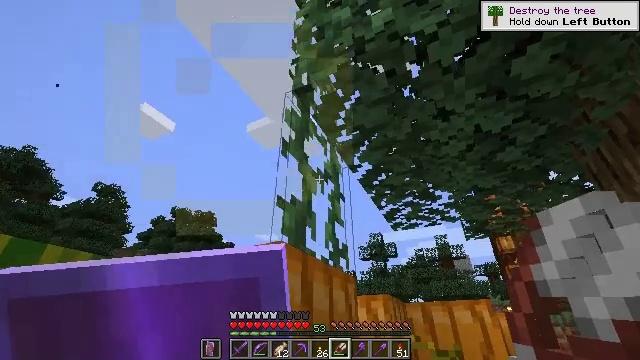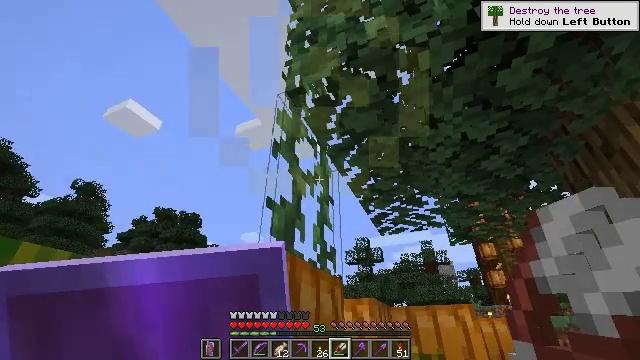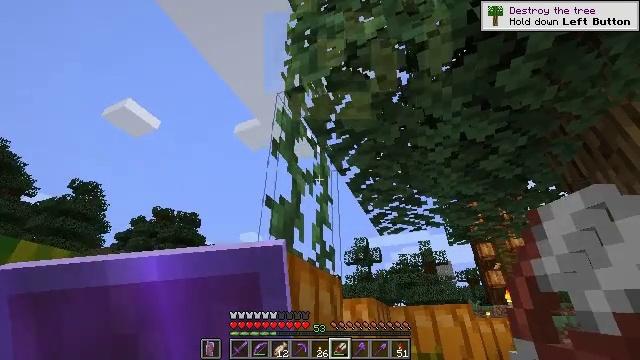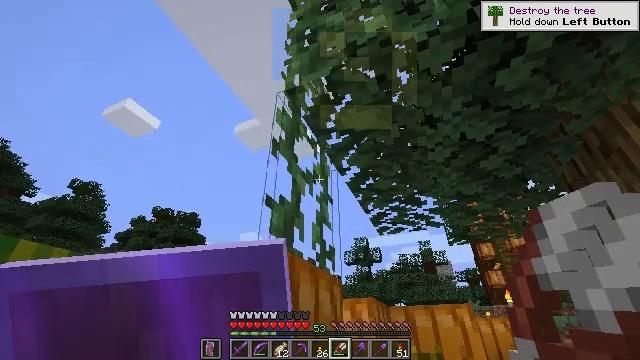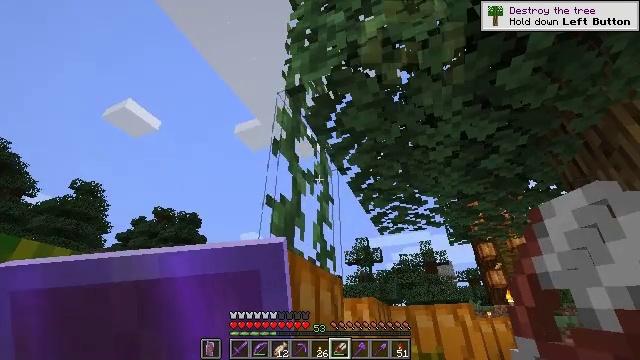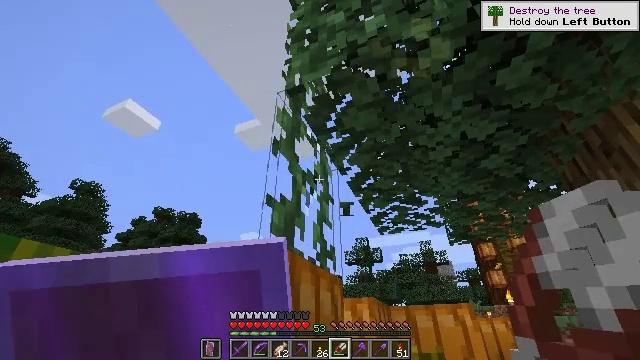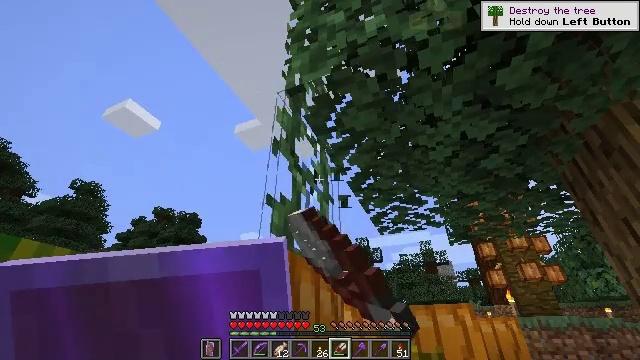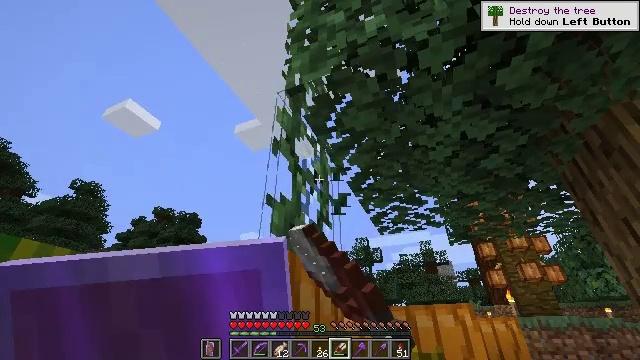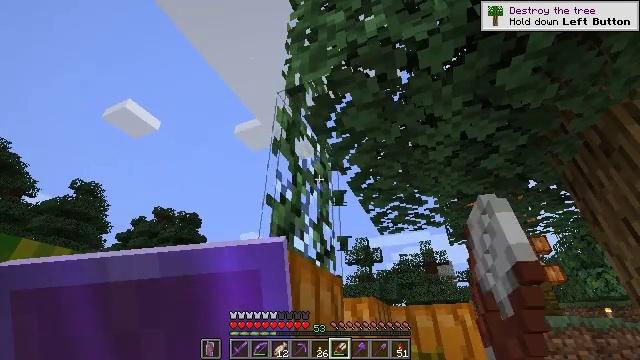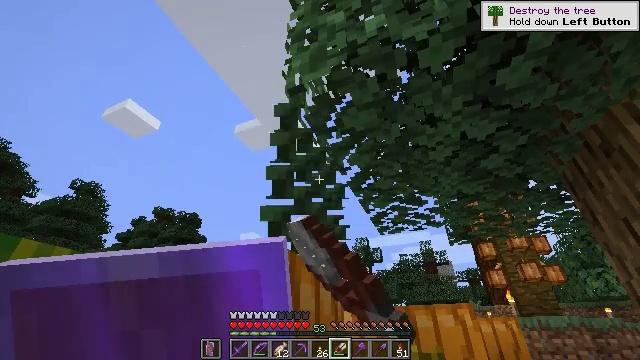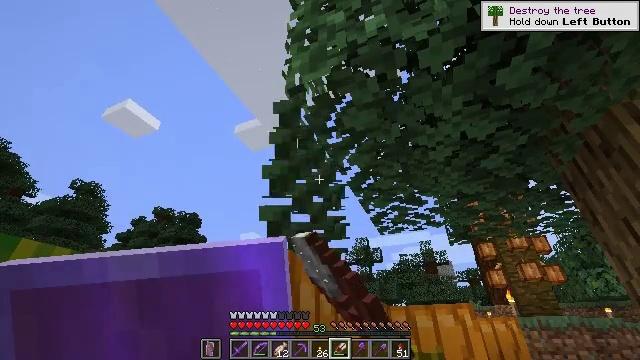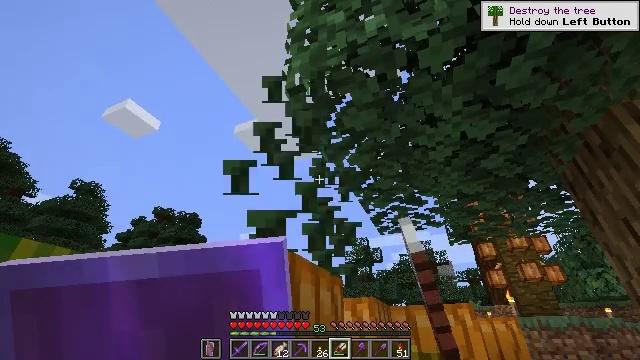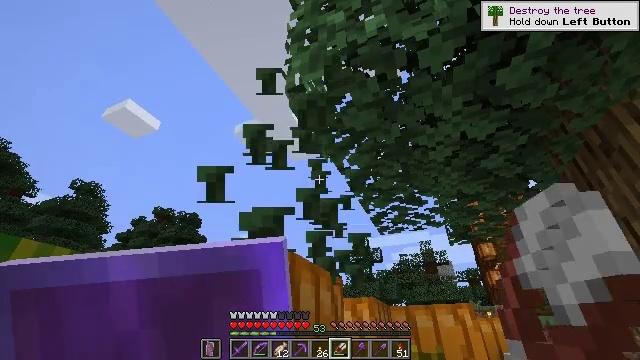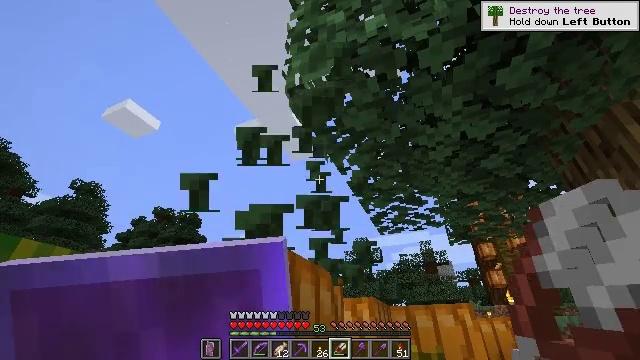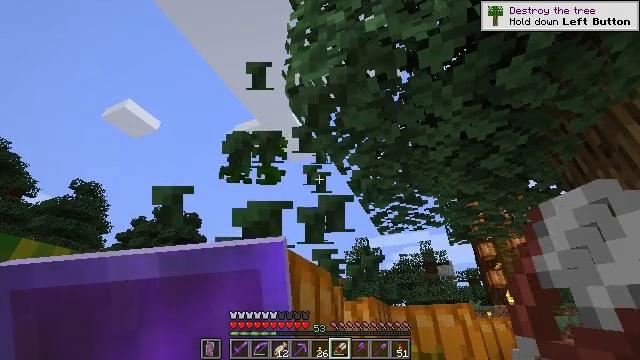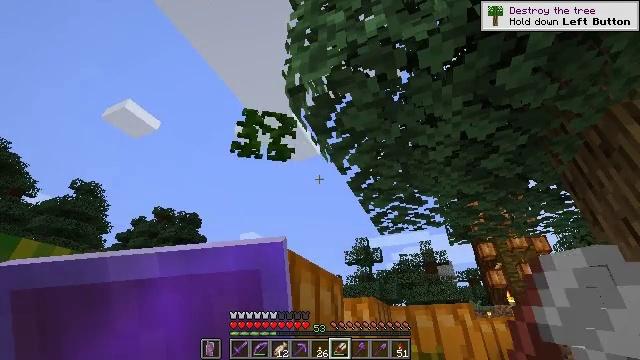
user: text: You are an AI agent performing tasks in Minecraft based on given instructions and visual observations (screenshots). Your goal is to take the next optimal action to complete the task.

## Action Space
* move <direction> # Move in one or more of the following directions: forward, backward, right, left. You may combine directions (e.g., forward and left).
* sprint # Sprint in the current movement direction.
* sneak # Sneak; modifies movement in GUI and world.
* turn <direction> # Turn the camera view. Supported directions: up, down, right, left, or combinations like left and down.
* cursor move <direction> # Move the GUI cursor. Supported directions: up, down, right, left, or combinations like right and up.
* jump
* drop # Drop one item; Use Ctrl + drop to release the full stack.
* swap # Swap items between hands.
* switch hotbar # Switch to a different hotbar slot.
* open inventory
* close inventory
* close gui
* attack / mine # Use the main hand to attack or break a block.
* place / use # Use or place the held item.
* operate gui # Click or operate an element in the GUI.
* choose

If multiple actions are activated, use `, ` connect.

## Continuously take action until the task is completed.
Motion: motion action
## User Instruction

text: Break the vines.
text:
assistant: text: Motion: turn right
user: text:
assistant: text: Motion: no_op
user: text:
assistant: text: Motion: no_op
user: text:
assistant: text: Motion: no_op
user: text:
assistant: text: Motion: attack / mine
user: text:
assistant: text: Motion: attack / mine
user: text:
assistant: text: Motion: attack / mine
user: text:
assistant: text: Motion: attack / mine
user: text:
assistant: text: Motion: attack / mine
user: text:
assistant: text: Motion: attack / mine
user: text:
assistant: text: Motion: attack / mine
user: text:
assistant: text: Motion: attack / mine
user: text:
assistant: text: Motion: attack / mine
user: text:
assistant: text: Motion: attack / mine
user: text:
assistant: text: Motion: attack / mine
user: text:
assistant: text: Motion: no_op
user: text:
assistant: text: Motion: no_op
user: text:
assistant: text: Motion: move forward
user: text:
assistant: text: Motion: move forward, jump
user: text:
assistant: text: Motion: move forward, jump
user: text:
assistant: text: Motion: move forward, jump
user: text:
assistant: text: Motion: move forward, jump
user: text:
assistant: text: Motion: move forward, jump
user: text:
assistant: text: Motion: move forward
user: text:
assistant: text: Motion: move forward
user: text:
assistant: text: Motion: move forward
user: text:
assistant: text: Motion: no_op
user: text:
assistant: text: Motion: no_op
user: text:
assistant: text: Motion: no_op
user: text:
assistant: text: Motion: no_op